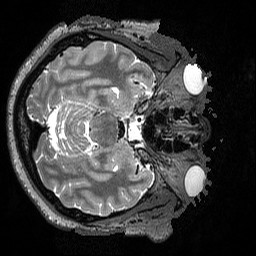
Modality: T2w
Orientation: axial
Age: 47
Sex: female
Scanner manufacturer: siemens
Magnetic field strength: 3 T
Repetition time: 3.2 s
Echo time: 0.564 s